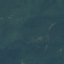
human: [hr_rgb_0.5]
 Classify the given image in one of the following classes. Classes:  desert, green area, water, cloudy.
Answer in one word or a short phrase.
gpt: green area